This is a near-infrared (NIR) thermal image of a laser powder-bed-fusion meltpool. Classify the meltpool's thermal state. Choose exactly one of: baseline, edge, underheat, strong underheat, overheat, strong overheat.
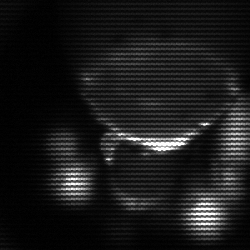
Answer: edge